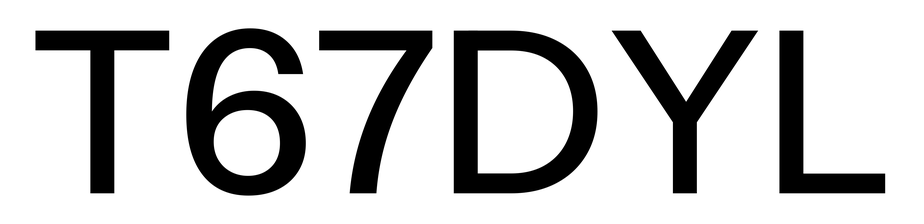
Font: InstrumentSans_Medium